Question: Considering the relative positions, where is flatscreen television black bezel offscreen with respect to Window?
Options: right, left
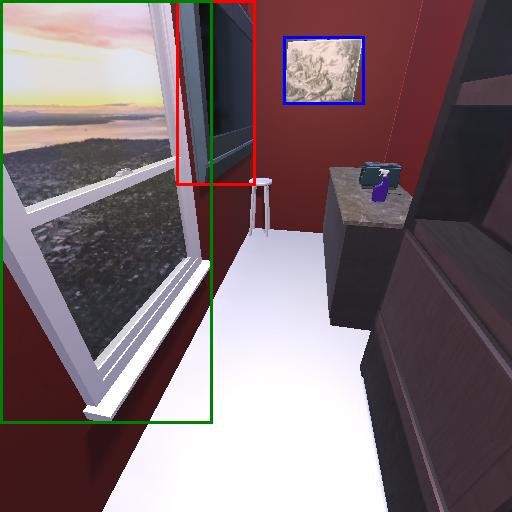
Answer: right